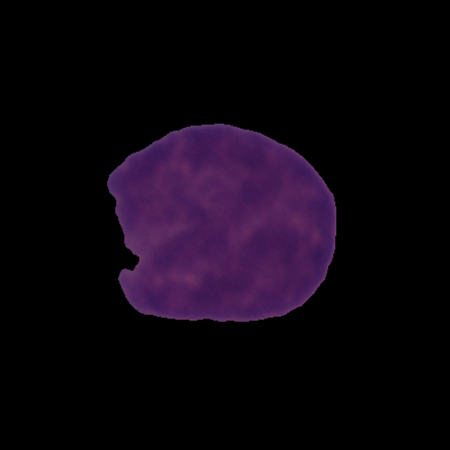
Label: cancer